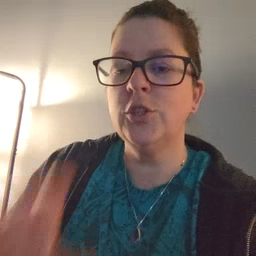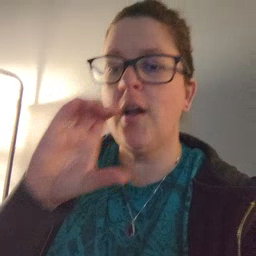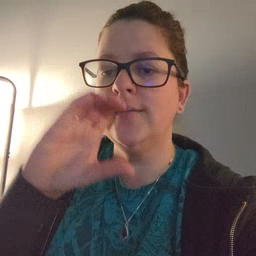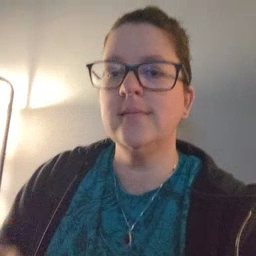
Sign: chocolate